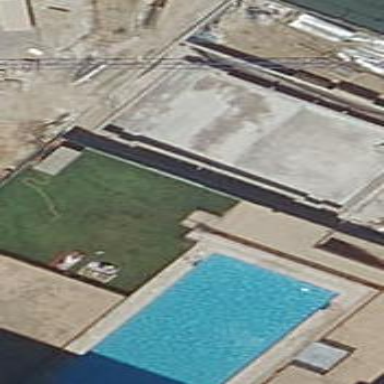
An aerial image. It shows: Swimming pool within leisure land area designed for swimming activities.